Question: I'm trying to draw a ECG Graph, that consist of a thin line, but when I invoke the 'Canvas' 'drawLine' method, the method fills the top of the line like a shape

This is the class that paint the Graph:
'''
public class ECGView extends View{
private Bitmap mBitmap;
private Paint mPaint = new Paint();
private Canvas mCanvas = new Canvas();
private final float MAX_MILISECONDS = 5000f;
private final float INTERVAL = 4;
private float maxValue = 0;
private float minValue = 1023;
private float maxX;
private float deltaX;
private float lastX;
private float maxY;
private float deltaY;
private float lastY;
private int lineColor = Color.argb(192, 0, 0, 128);
public ECGView(Context context) {
super(context);
mPaint.setFlags(Paint.ANTI_ALIAS_FLAG);
mPaint.setColor(lineColor);
mPaint.setStyle(Style.STROKE);
//mPaint.setStrokeWidth(0.5f);
lastX = 0;
lastY = 0;
}
@Override
protected void onSizeChanged(int w, int h, int oldw, int oldh) {
mBitmap = Bitmap.createBitmap(w, h, Bitmap.Config.RGB_565);
mCanvas.setBitmap(mBitmap);
mCanvas.drawColor(0xFFFFFFFF);
maxY = h;
maxX = w;
deltaX = maxX/(MAX_MILISECONDS/INTERVAL);
lastX = maxX;
super.onSizeChanged(w, h, oldw, oldh);
}
@Override
protected void onDraw(Canvas canvas) {
if(mBitmap != null){
final Canvas cavas = mCanvas;
if(lastX >= maxX){
lastX = 0;
cavas.drawColor(0xFFFFFFFF);
}
canvas.drawBitmap(mBitmap, 0, 0, null);
}
super.onDraw(canvas);
}
public synchronized void addData(short[] values){
if(mBitmap != null){
final Canvas canvas = mCanvas;
final Paint paint = mPaint;
for(short value : values){
if(value > maxValue) maxValue = value;
if(value < minValue) minValue = value;
if(minValue == maxValue)
deltaY = maxY/1023.0f;
else{
deltaY =maxY/(maxValue-minValue);
value -= minValue;
}
final float newX = lastX+deltaX;
final float newY = deltaY*value;
canvas.drawLine(lastX, lastY, newX, newY, paint);
lastX += deltaX;
invalidate();
}
}
}
}
'''
Am I missing something?
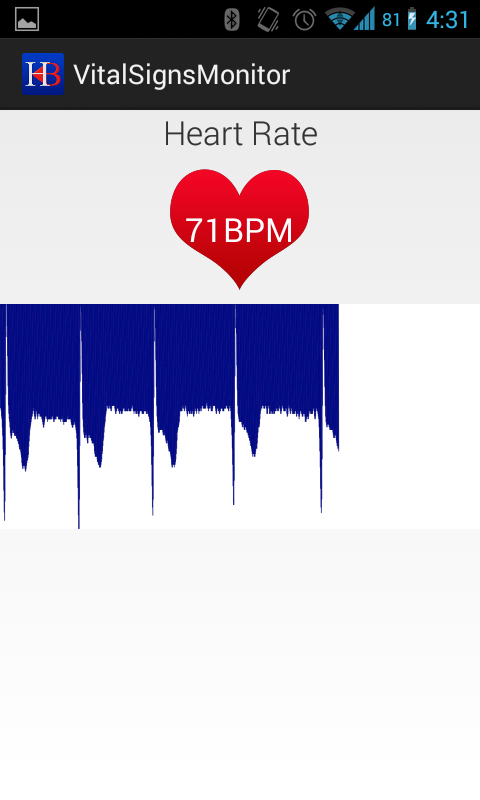
Answer: You're not updating 'lastY', so it's drawing each line from 'y=0'(the top) to the current position.